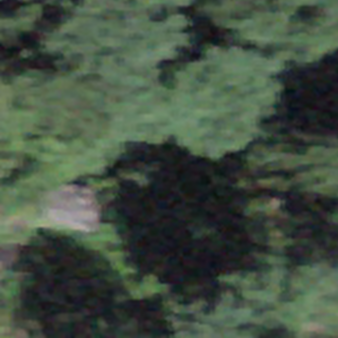
Label: other